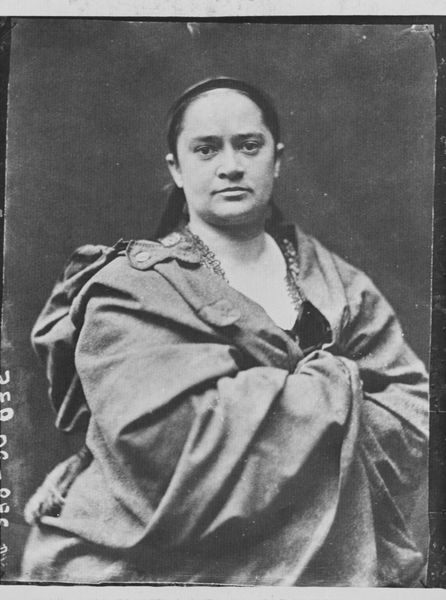
Titel: Friederike O'Connell (1823-1885)
Künstler: Gaspard-Félix Tournachon
Schlagwörter: dunkel, mann, umhang, weiß, ausschnitt, frau, frisur, mund, nase, schmuck, schwarz, stirn, blick, alt, jung, arme, augen, falten, gesicht, kleidung, kragen, portrait, porträt, haare, mantel, stoff, decke, mutter, frontal, kinn, knopf, lippen, ohren, schrift, kette, haarband, white, black, face, female, grey, hair, lady, nose, old, robe, woman, zopf, ernst, streng, faltenwurf, foto, fotografie, photographie, schnalle, stolz, schwarz-weiß, stark, folded, head, eyes, view, breit, black and white, look, fotographie, shadow, chin, coat, mouth, photo, kapuze, drape, indianisch, human, knop, arms, cape, cheeks, antique, mexiko, detail, ears, beautiful, lips, greyscale, asian, native, forehead, standing, angry, photograph, indianerin, peru, hairband, serious, indigene, portarät, hood, breite nase, brows, bad, plump, ernest, looks, wired, worse, mid-age